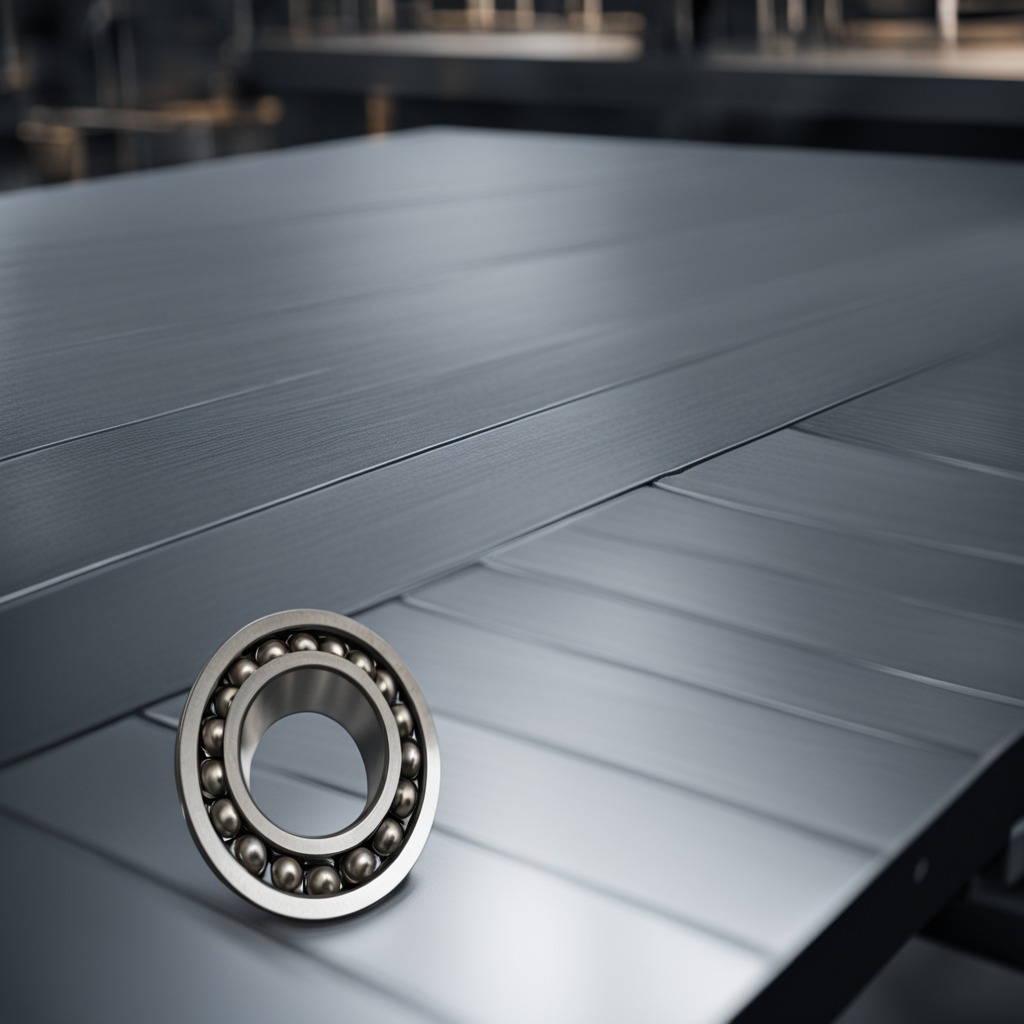
A metal ball bearing lies on the cold steel table in a mining workshop.